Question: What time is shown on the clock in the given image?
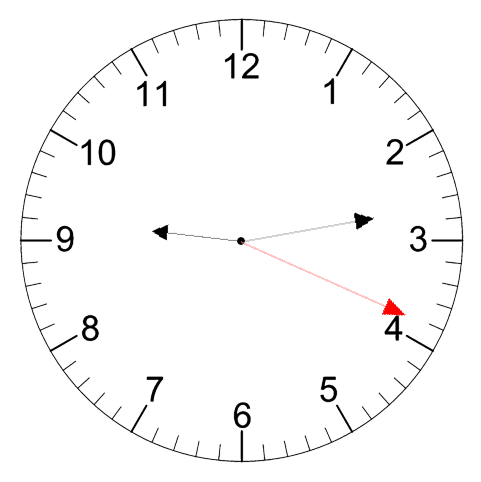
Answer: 09:13:19